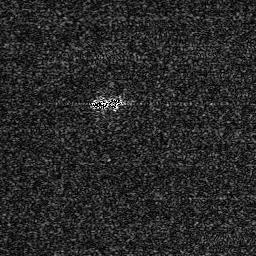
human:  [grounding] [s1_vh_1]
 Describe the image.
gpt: In the satellite image, there is  <ref>1 small ship </ref> <box>[[34, 38, 46, 42, 0]]</box> located at center.